Question: i am newbie at python programming,
i have a .csv file containing mac address and signal strength data from an AP
consider my csv data is:

i want to get just mac address values which is the 1st row, referring to <URL>
i already tried
'''
import csv
import json
with open('DataFTrainBarucp.csv') as csvfile:
ader = csv.reader(csvfile)
for row in ader:
print row[0]
'''
but it will print the first column from my csv, how to get 1st row data, please help
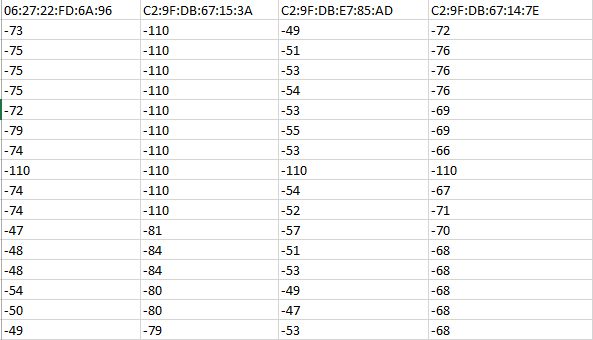
Answer: Your code works fine for columns. Maybe you meant that you want to print the row (i.e the MAC address headers)?
Here is the solution for each:
First Row:
'''
print([x for x in csv.reader(csvfile)][0])
'''
First Column:
'''
print([x[0] for x in csv.reader(csvfile)])
'''